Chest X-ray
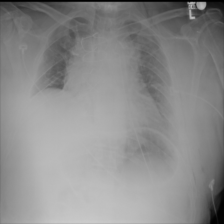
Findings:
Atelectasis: negative
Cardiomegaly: negative
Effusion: negative
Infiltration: negative
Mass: negative
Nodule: negative
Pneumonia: negative
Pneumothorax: negative
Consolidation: negative
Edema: negative
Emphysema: negative
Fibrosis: negative
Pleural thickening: negative
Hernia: negative